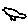
Label: bird